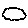
Label: cloud